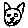
Label: cat